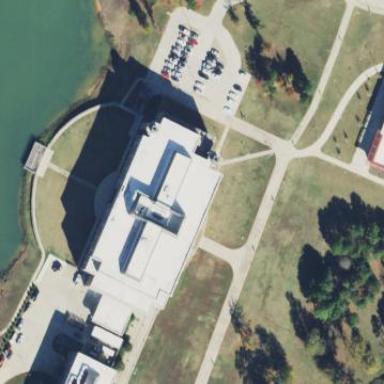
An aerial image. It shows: University building.